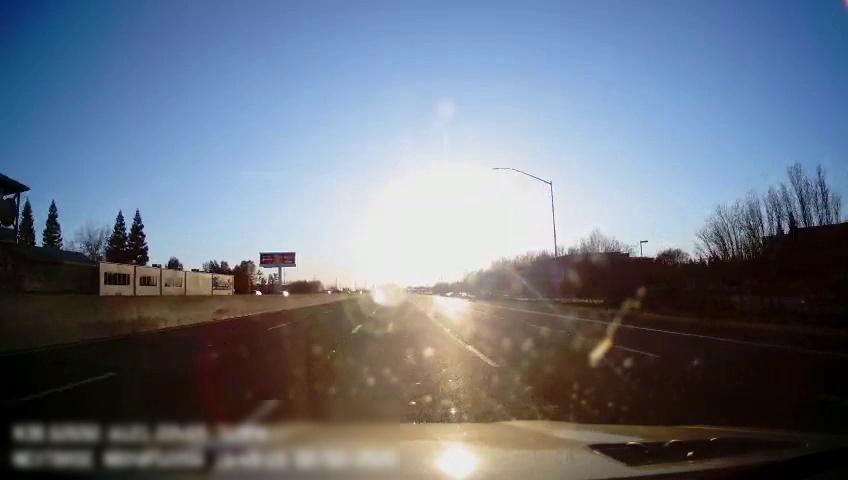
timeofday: Day
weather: Sunny
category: Drivable Space
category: Vehicles | SUV
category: Vehicles | SUV
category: Lanes | Alternate Lane
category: Lanes | Alternate Lane
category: Lanes | Current Lane
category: Lanes | Current Lane
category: Lanes | Alternate Lane
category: Lanes | Alternate Lane